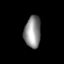
Tissue: lung
Cell type: Myeloid cells
Senescence score: 0.6766
Nuclear area (px): 517
Mean DAPI intensity: 139.975